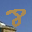
Label: 8